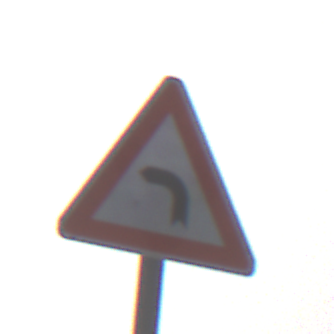
Verkehrszeichen: KurveLinks
Umgebung: Outdoor, Nature
Tageszeit: MorningAfternoon
Wetter: PartlyCloudy
Licht: Natural
Jahreszeit: NotSpecified
Kontrast: MediumContrast